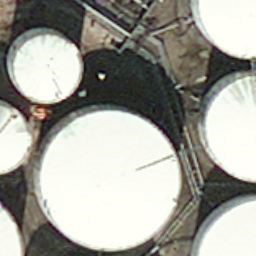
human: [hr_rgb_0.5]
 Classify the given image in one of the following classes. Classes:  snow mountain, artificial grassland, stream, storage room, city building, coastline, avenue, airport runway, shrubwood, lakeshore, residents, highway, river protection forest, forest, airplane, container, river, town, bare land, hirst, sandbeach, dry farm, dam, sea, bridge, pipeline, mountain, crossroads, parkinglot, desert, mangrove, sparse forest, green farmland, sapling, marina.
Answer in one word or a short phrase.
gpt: storage room